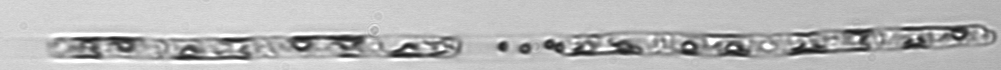
Label: Guinardia_delicatula_TAG_internal_parasite